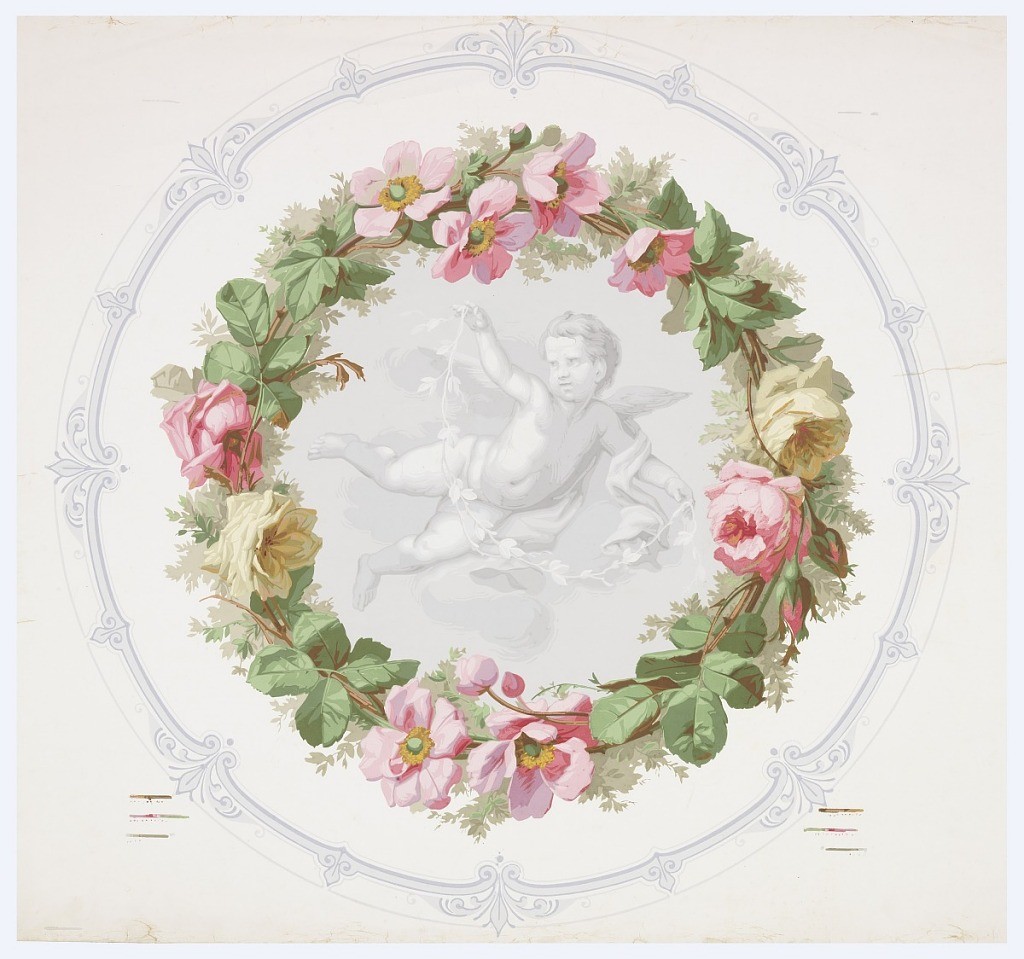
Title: Ceiling medallion
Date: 1850–60
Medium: Block-printed on machine-made paper
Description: Large circular medallion. Center portion is putto in grisaille with a puttowith spread wings and floating drapery. He has a spray of leaves held in his outstretched arms. The medallion is encircled with a flower wreath in natural colors. Both double and single roses are used. This wreath is on anoyster-white field edged with a small circular border printed in tones of violet.